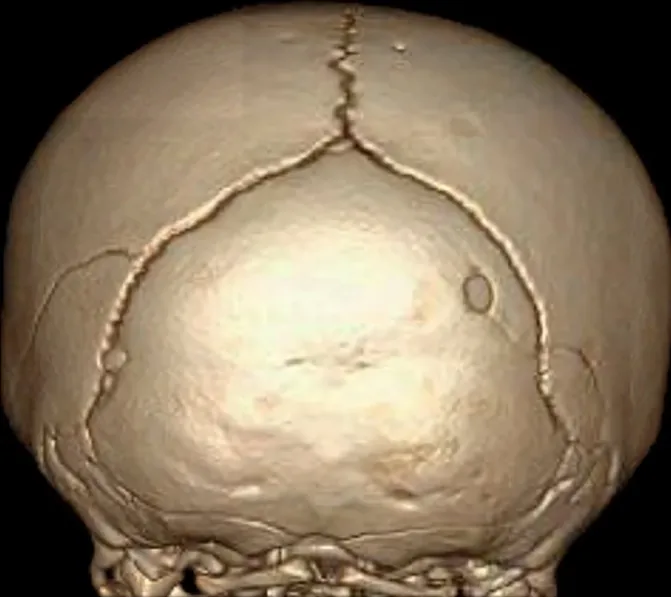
Computed tomography 3-D reconstruction showing bilateral parietal skull fractures including additional lucency on the right that crosses the lambdoid suture and communicates with a small occipital bone defect.
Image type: radiology (ct)